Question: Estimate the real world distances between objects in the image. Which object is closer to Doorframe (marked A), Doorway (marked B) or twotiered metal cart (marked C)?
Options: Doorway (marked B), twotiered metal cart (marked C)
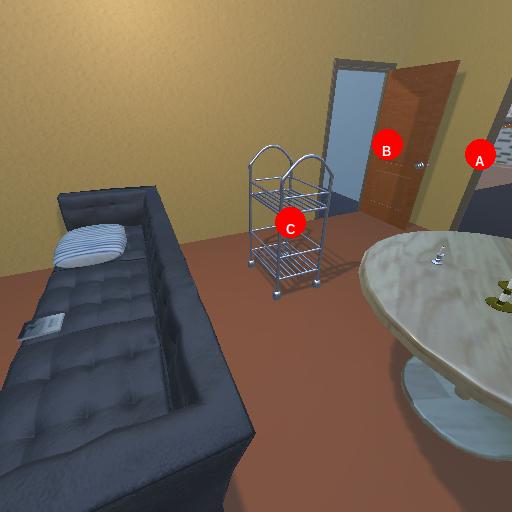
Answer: Doorway (marked B)